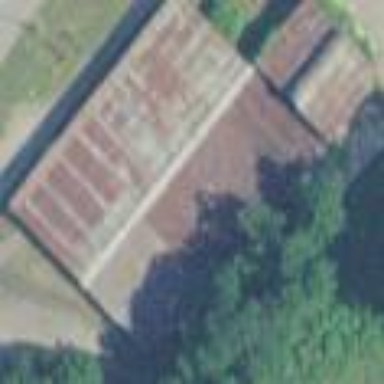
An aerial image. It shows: Industrial building.